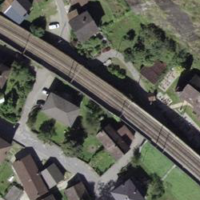
EUNIS habitat code: 54
Species observed at this site:
Achillea millefolium